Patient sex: M
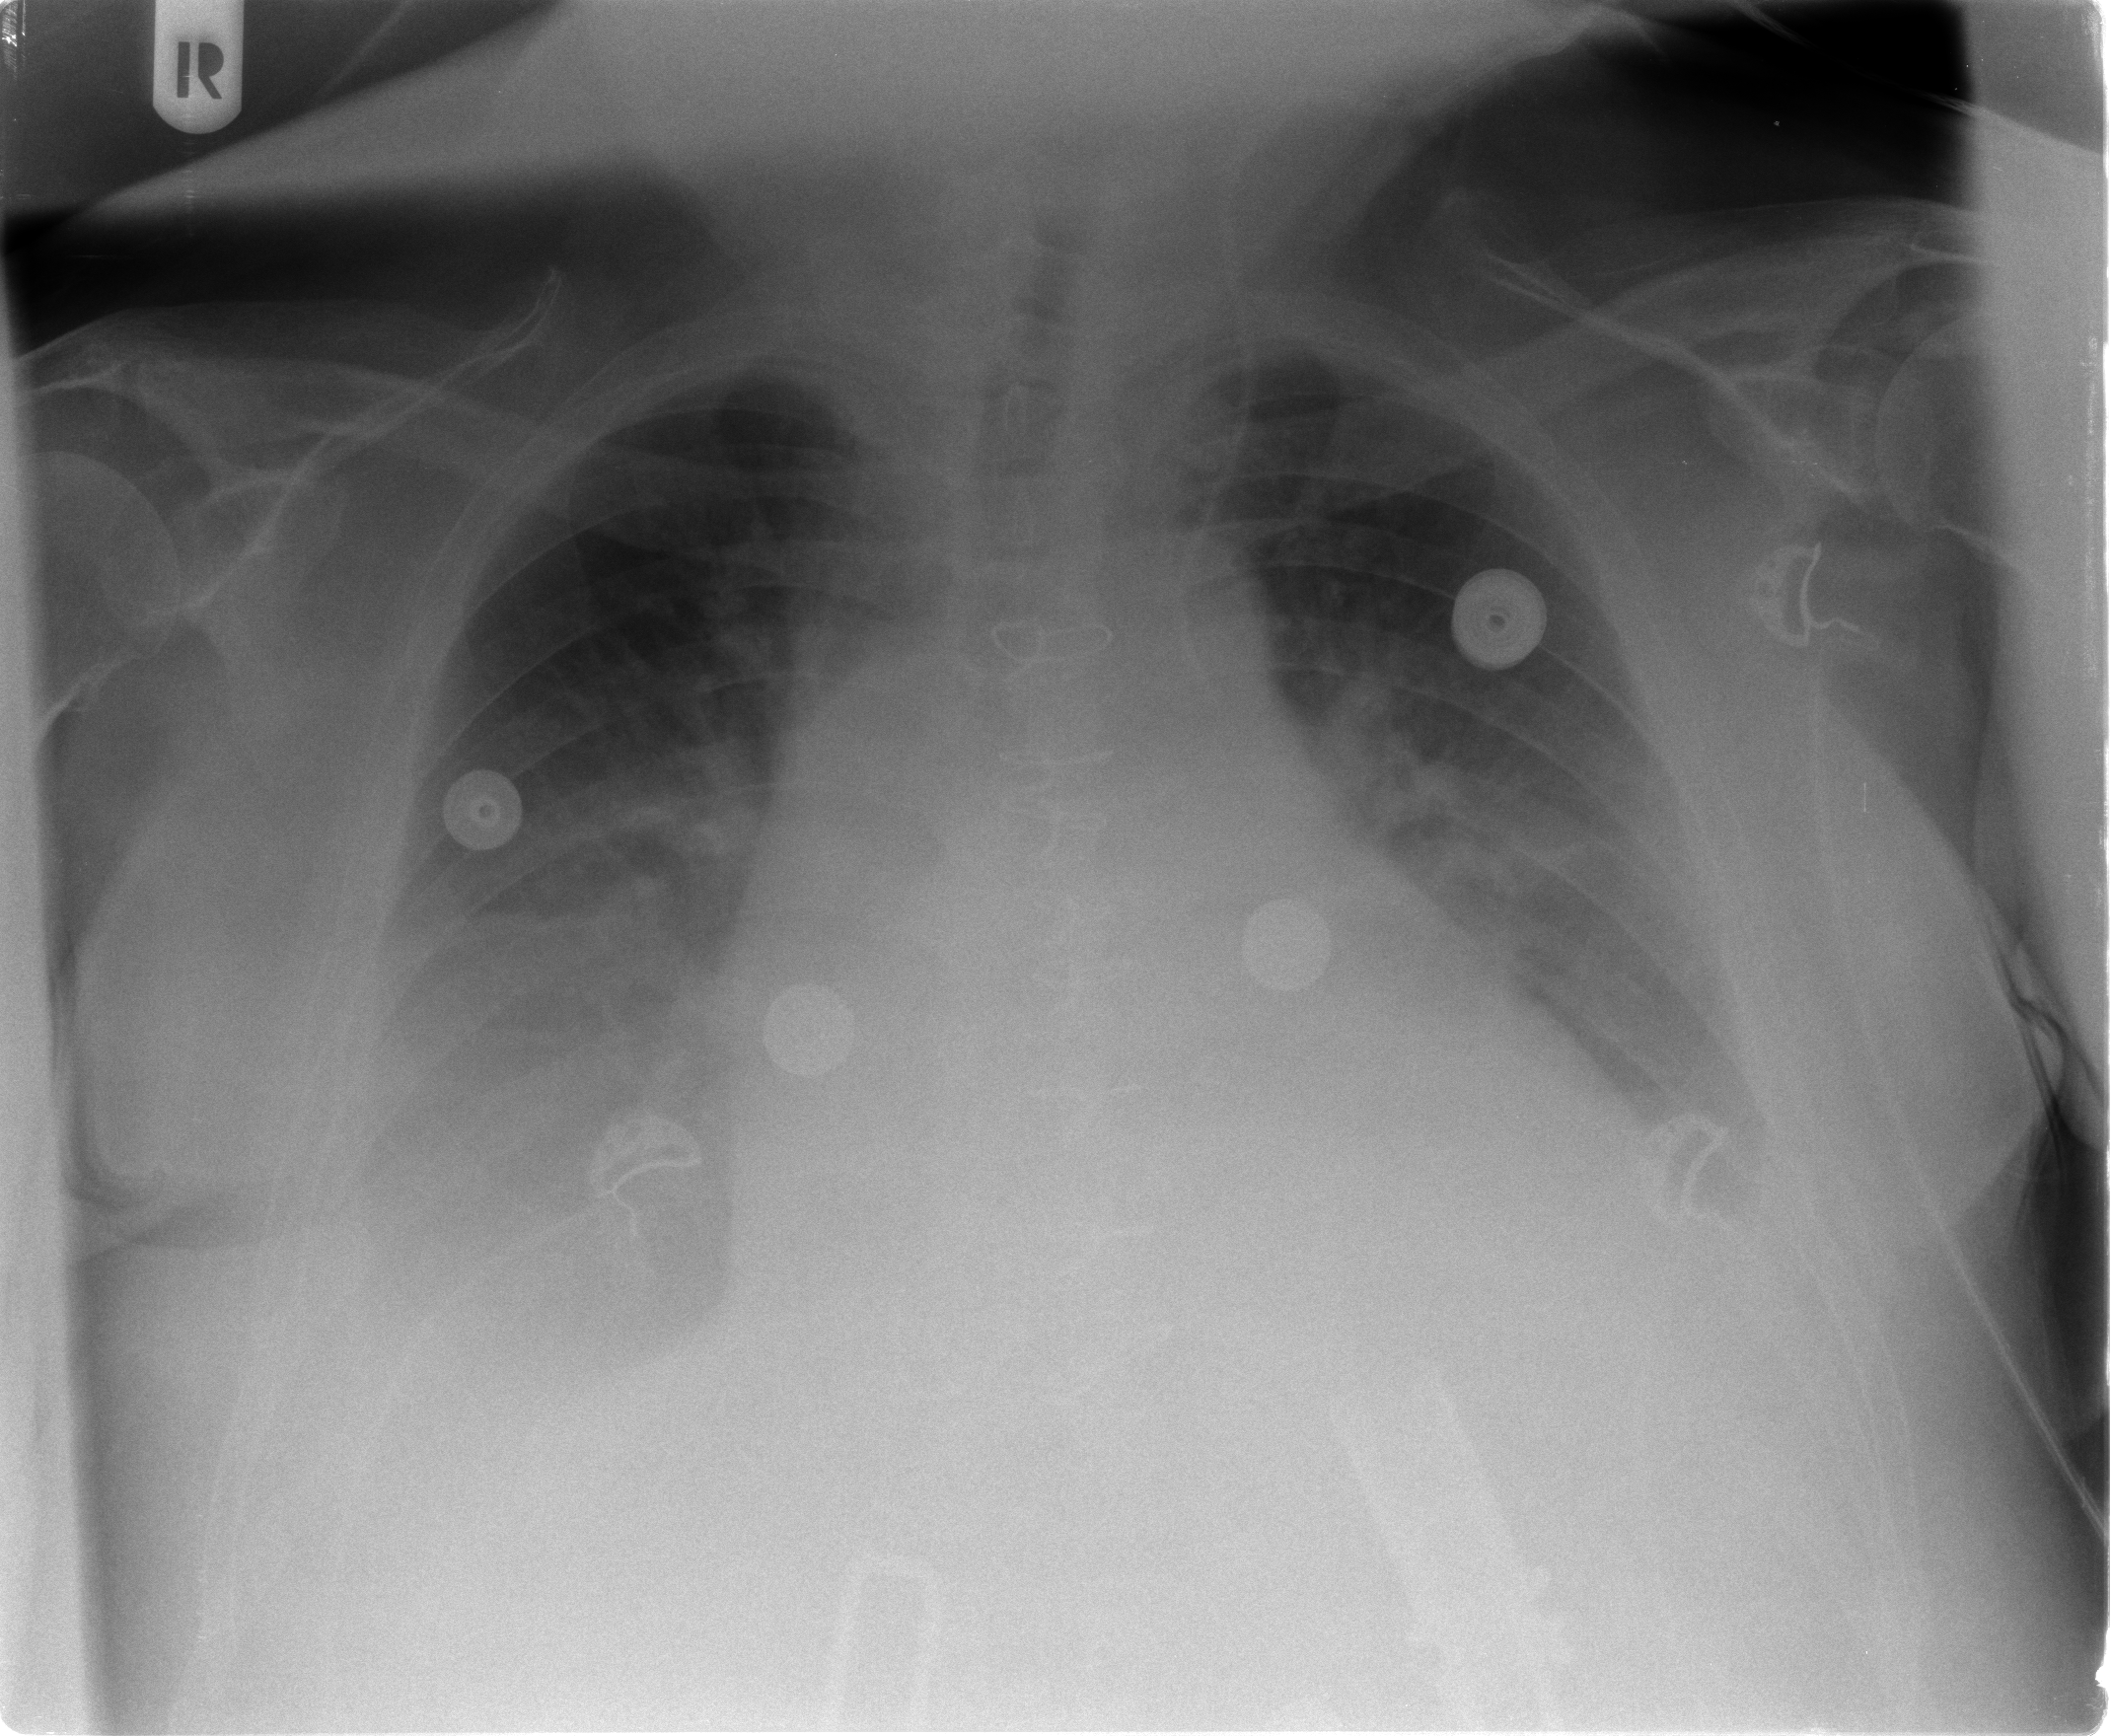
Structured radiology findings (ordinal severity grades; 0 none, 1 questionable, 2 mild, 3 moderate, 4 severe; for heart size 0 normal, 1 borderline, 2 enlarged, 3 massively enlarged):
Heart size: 2
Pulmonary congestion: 2
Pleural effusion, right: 3
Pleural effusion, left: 3
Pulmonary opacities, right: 1
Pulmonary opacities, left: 1
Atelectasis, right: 2
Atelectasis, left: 2